Field crop: maize
Growth stage: 2
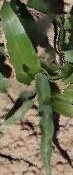
Species: maize